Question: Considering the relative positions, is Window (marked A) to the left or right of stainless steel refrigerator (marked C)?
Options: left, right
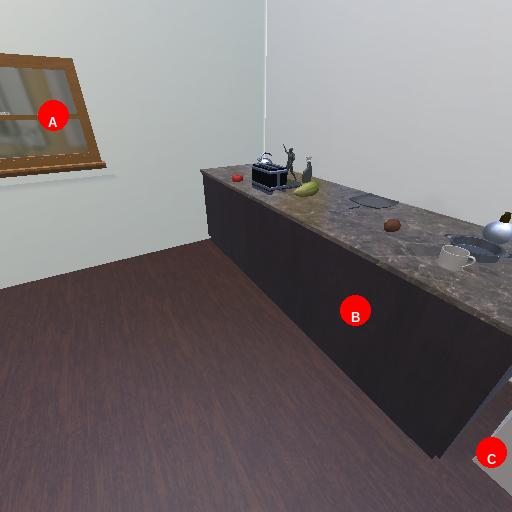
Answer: left